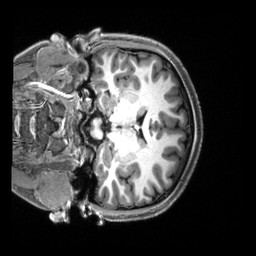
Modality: T1w
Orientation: coronal
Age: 19
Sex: female
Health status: healthy
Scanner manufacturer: siemens
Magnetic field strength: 3 T
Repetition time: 2.5 s
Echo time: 0.00222 s